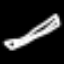
Label: pencil